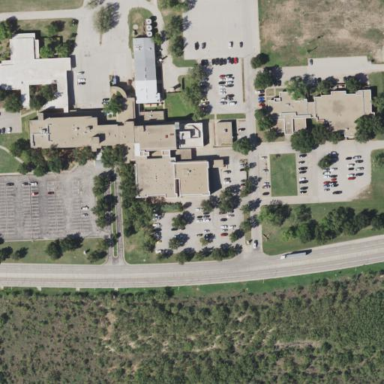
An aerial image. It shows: Healthcare facility identified as hospital.